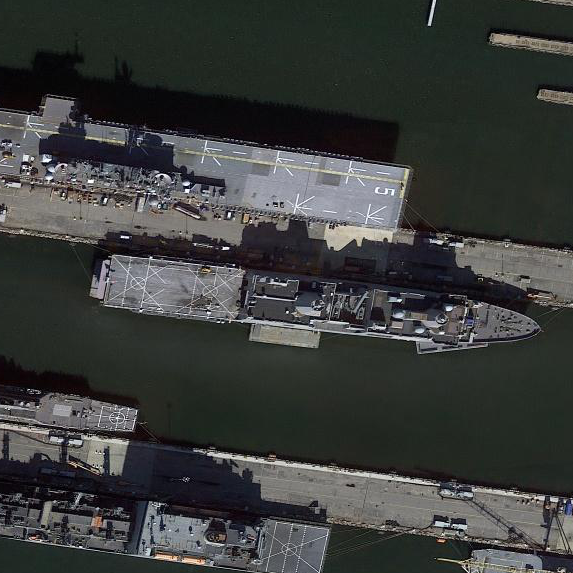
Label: combat